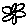
Label: flower